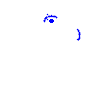
Particle: pion